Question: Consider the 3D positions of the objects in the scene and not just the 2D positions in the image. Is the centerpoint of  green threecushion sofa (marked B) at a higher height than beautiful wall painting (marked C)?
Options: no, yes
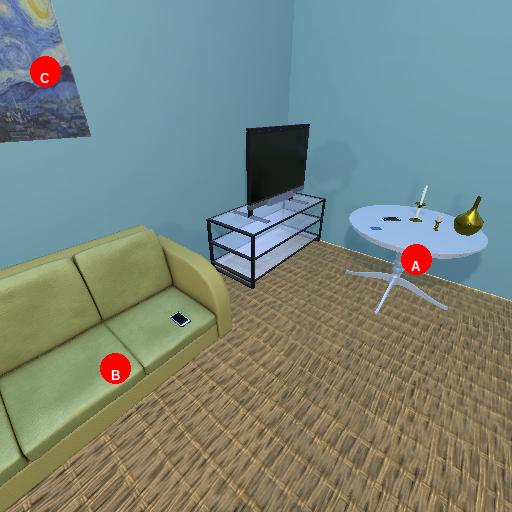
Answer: no